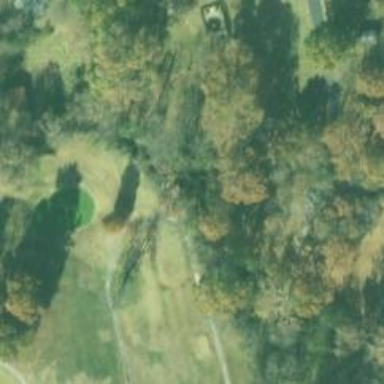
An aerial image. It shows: Path for golf carts.